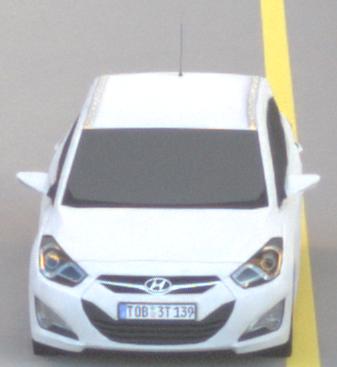
Make: Hyundai
Model: i40 Kombi 1.6 GDI
Detailed model: i40 (VF) Kombi
Model produced from: 2012/08
Model produced until: 2013/09
Doors: 5
Color: white
Road condition: dry road
Daytime: sunrise or sunset
Contrast: medium contrast